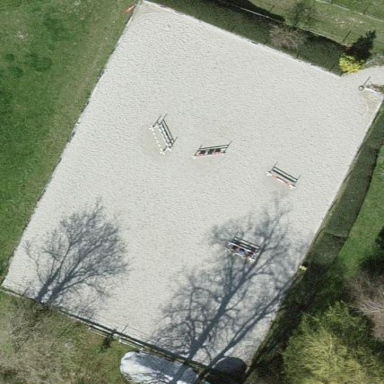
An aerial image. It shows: Equestrian sports pitch with dirt surface.